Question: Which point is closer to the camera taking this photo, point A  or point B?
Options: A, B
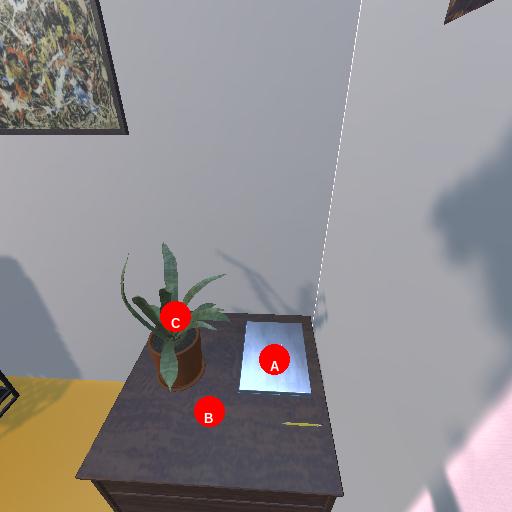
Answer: A